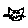
Label: cat